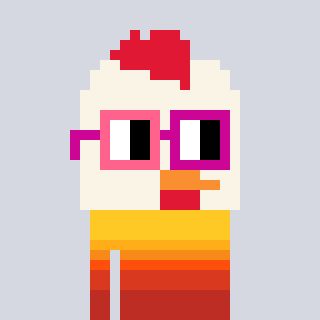
a pixel art character with square pink and red glasses, a chicken-shaped head and a peachy-colored body on a cool background